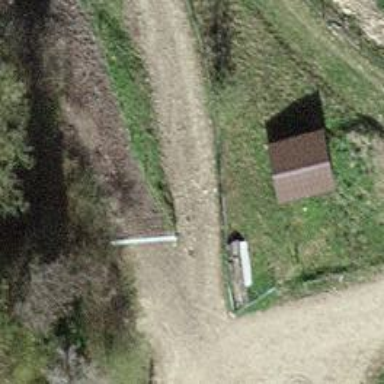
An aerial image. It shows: Gate.